Question: I have a menu with a lava-lamp like underline that looks like this:

The underline slides between links when clicking on them. Try a jsfiddle <URL>.
My only problem is that if you click outside the menu the underline reverts back to it's original state (18%). But I want the underline to stay on the last clicked link when you click outside the menu.
I've tried ':visited' but it doesn't do anything.
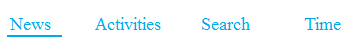
Answer: You may be able to do this through CSS, I really don't know.
But why don't you just use these 3 lines of JS (jQuery) and replace the Style-definition by this:
'''
$('.ph-line-nav').on('click', 'a', function() {
$('.ph-line-nav a').removeClass('active');
$(this).addClass('active');
});
nav a:nth-child(1).active ~ .effect {
left: 18%;
/* the middle of the first <a> */
}
nav a:nth-child(2).active ~ .effect {
left: 43.5%;
/* the middle of the second <a> */
}
'''
Seen in this jsFiddle: <URL>